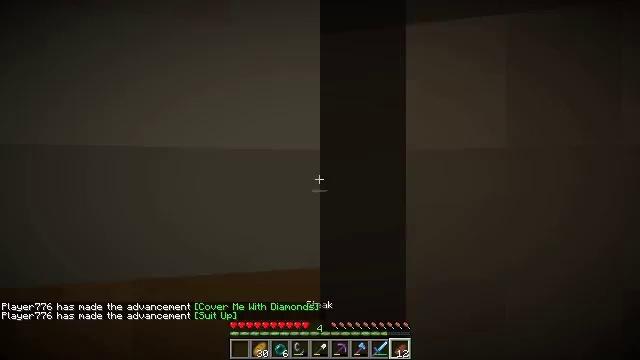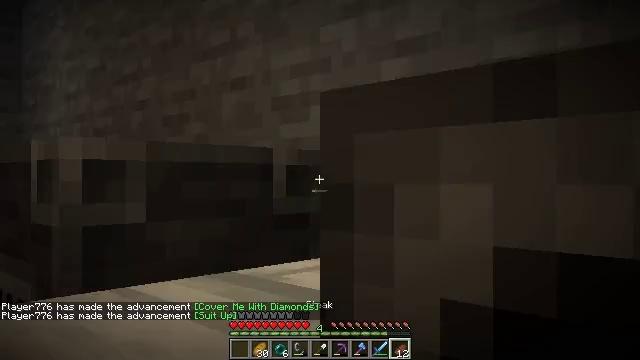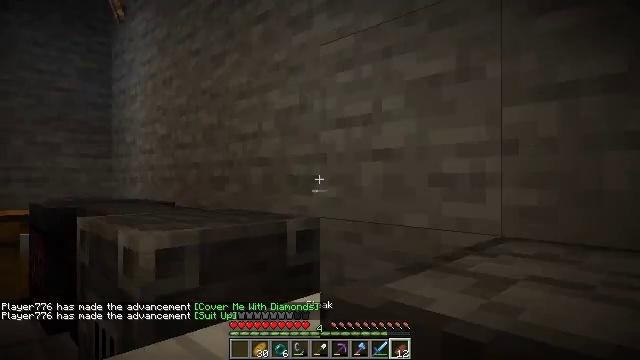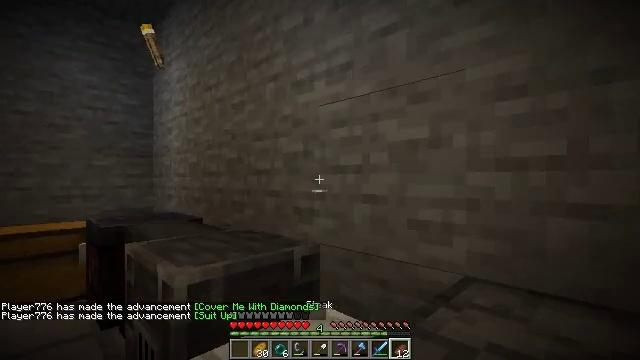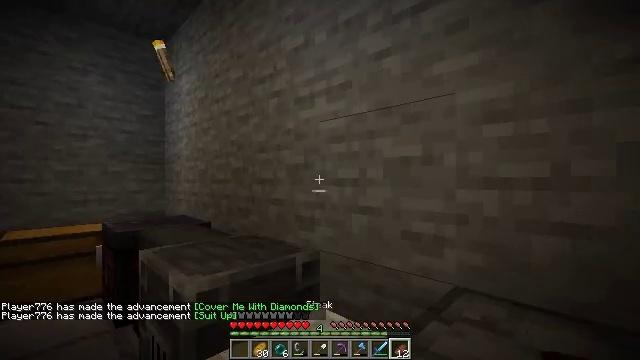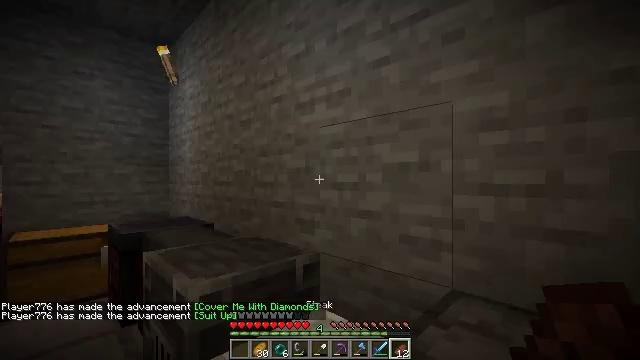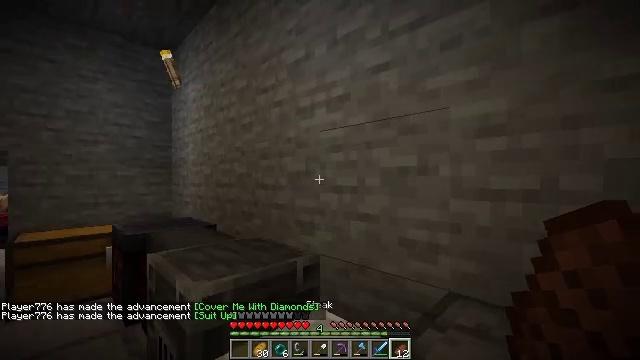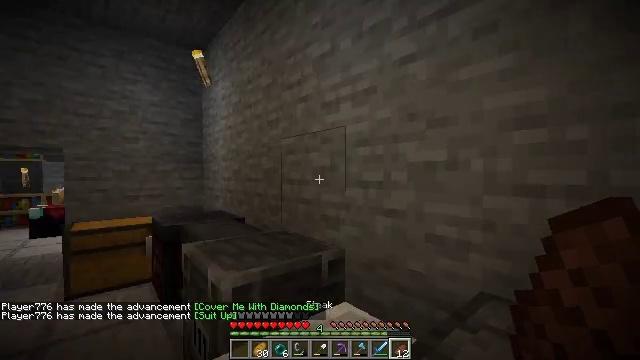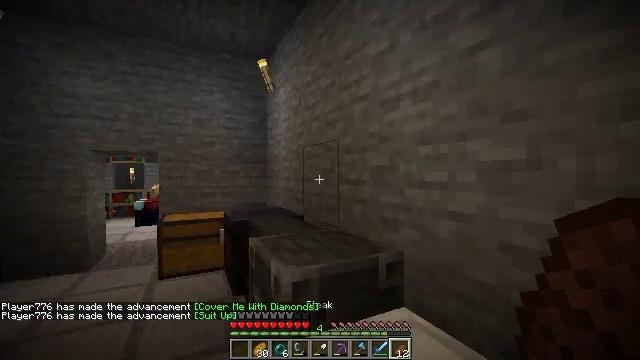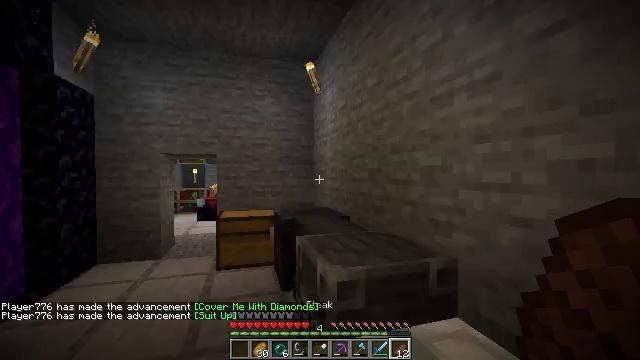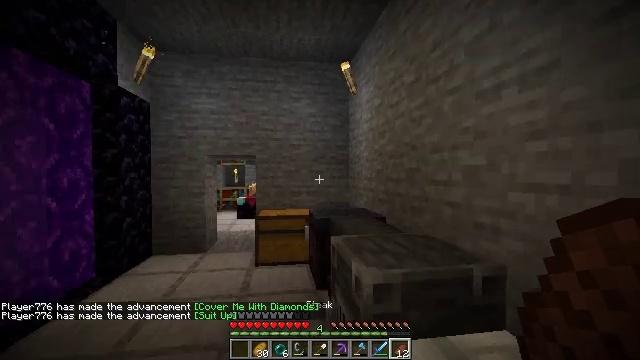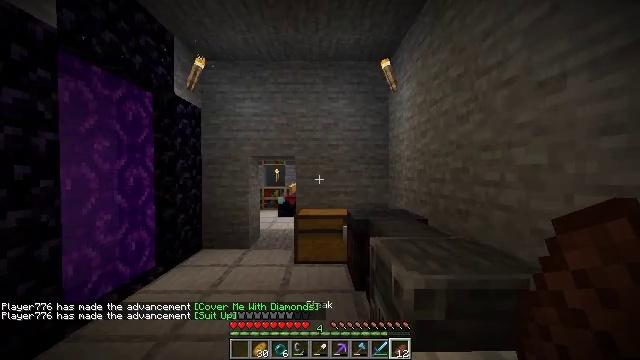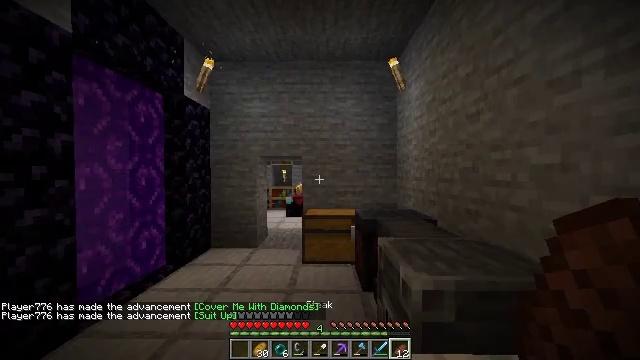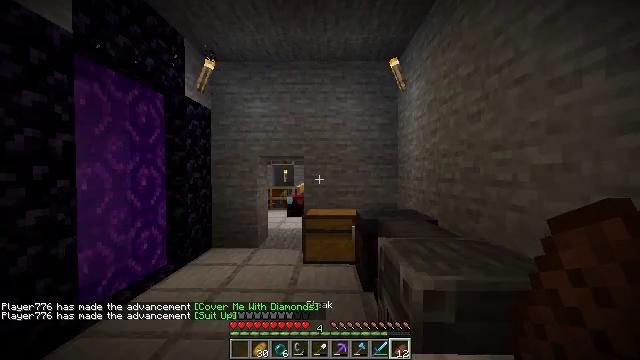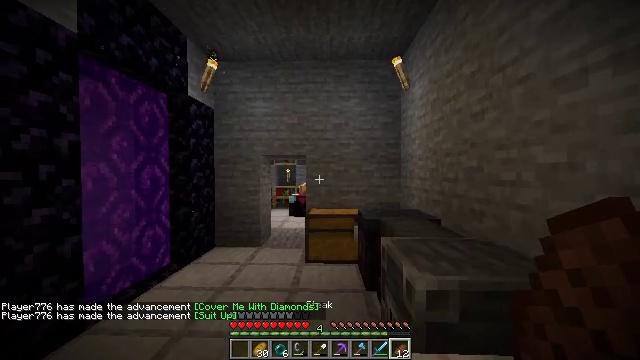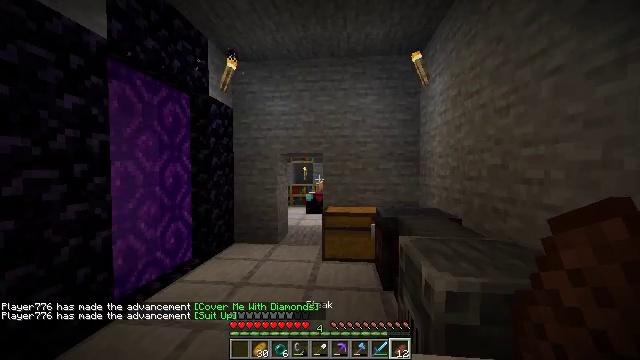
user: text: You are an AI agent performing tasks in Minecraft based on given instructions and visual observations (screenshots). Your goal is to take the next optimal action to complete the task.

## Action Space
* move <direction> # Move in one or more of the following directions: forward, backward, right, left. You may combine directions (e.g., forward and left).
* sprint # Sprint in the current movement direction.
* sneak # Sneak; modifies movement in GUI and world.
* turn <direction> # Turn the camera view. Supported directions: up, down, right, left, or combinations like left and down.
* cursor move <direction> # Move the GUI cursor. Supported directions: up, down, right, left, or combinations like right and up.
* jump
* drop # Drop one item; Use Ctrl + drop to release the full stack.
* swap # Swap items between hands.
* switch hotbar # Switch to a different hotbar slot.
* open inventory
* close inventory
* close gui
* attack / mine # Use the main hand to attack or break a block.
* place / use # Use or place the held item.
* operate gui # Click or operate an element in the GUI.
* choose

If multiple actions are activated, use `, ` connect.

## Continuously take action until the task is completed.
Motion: motion action
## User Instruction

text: craft item air
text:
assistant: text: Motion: no_op
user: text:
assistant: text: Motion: no_op
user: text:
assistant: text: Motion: no_op
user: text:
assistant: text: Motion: no_op
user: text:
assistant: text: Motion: no_op
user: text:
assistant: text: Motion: no_op
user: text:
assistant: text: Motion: turn left and down
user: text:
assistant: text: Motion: turn left
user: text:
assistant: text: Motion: turn left
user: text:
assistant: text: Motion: turn left
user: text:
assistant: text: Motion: turn left
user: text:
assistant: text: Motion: turn left
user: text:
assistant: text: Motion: no_op
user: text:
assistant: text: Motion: no_op
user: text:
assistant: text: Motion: turn left
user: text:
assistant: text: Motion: turn left
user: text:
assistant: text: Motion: no_op
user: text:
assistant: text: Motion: no_op
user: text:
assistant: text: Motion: no_op
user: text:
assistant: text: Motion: no_op
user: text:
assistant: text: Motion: no_op
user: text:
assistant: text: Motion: no_op
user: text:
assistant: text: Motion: no_op
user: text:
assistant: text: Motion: turn left
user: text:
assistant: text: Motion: turn left
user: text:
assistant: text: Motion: turn left
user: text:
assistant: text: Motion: turn left and down
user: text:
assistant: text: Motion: turn left
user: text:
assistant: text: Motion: no_op
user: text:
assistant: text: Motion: move forward